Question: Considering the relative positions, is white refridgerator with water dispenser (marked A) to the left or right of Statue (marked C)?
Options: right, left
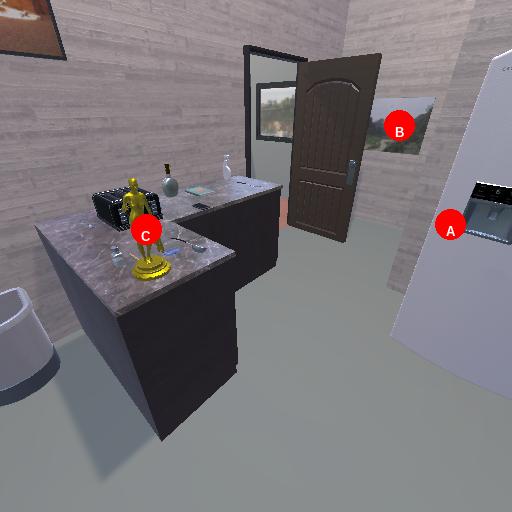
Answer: right